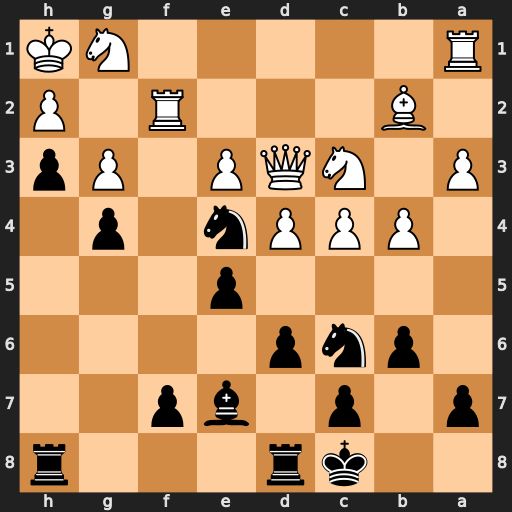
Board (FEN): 2kr3r/p1p1bp2/1pnp4/4p3/1PPPn1p1/P1NQP1Pp/1B3R1P/R5NK
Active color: b
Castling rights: -
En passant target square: -
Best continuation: Nxf2#